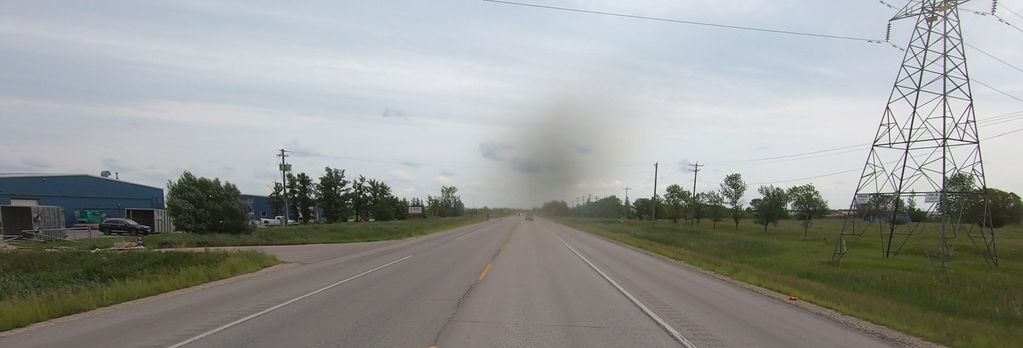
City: winnipeg